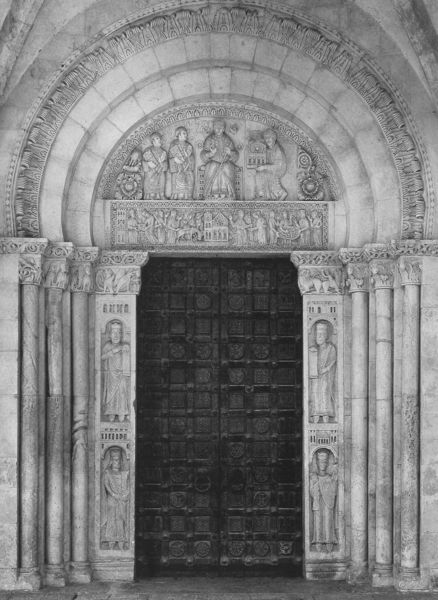
Titel: S. Clemente a Casauria
Standort: Casauria, S. Clemente (EU - I - Abruzzen)
Schlagwörter: menschen, holz, marmor, säulen, tür, haus, architektur, stein, steine, kirche, relief, bogen, figuren, rundbogen, ornamente, stil, eingang, fugen, dom, herrscher, kathedrale, kapitell, fries, quadrate, portal, christus, romanik, heilige, sakral, tympanon, thympanon, bogenfeld, gefache, herrrscher, gedwände